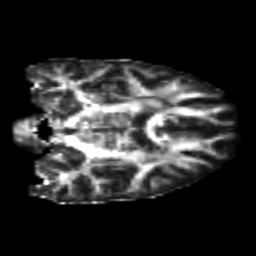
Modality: FA
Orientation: coronal
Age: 26
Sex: male
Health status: healthy
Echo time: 0.074 s